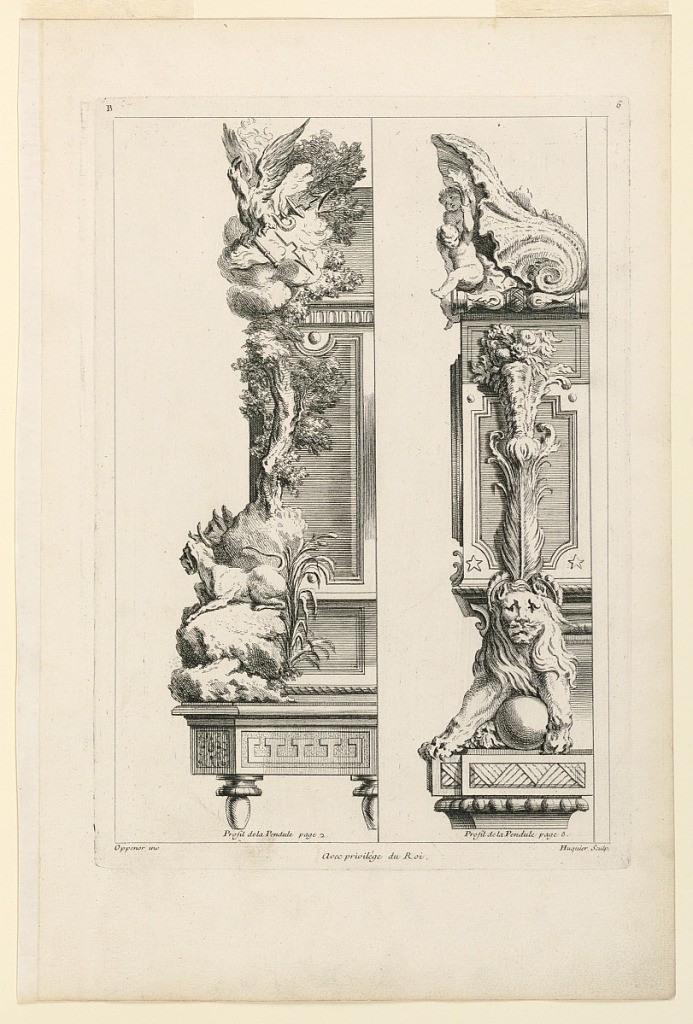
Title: Page Six from "Second Licre Contenant Differens Desseins de Pendules Inventés par G. M. Oppenort Architecte du Roi et Gravés par Huquier"
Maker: Gilles-Marie Oppenord, French, 1672–1742
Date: after 1751
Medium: Etching on paper
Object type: Print
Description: Side view of the clocks on pages 2 and 5. The clock on left with an eagle on top, and a dog in profile view on the base. The clock at left has a lion in frontal view. Inscribed, upper left: "B"; upper right: "6"; lower left: "Oppenort inv."; lower right: "Huquier sculp."; center: "Avec privilege du Roi"; below, left: "Profil de la Pendule page 2"; below, right: "Profil de la Pendule page 6".